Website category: university
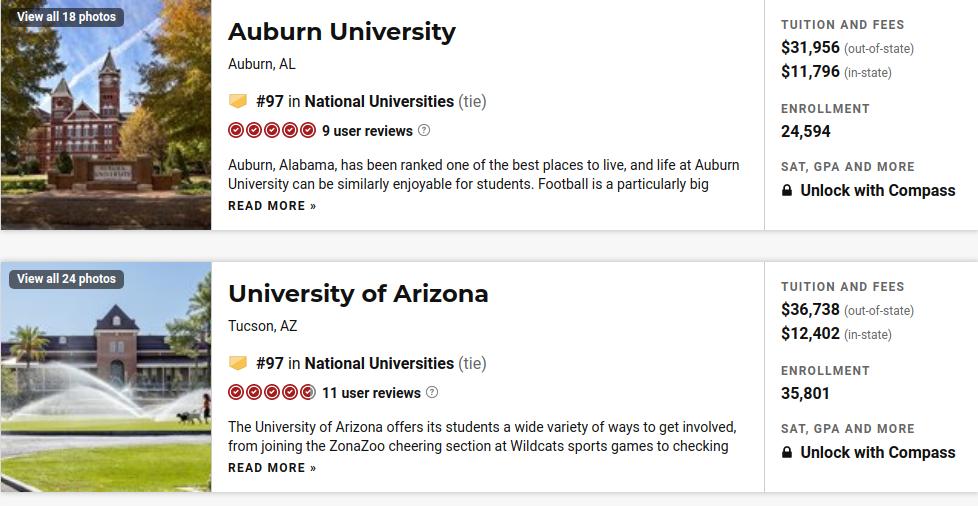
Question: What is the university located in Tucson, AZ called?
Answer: University of Arizona

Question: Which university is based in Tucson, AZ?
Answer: University of Arizona

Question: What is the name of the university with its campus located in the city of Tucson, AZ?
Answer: University of Arizona